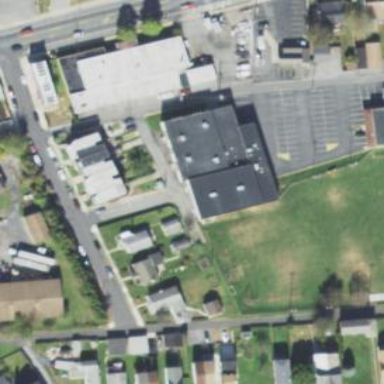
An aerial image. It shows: Community centre building.